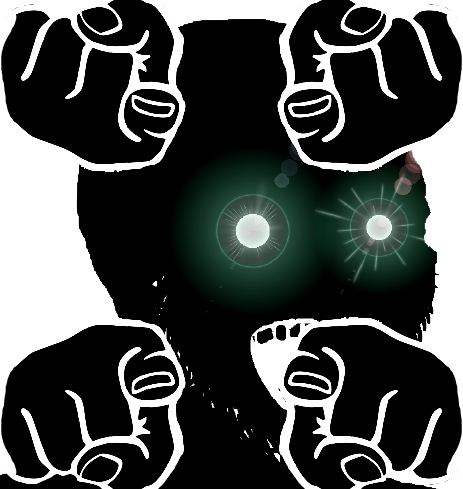
Label: 5_Oomer